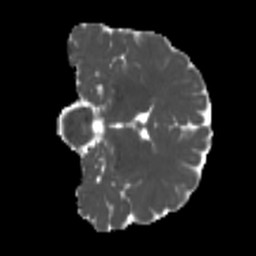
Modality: MD
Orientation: coronal
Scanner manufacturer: siemens
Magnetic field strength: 3 T
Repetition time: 4 s
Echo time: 0.0594 s